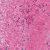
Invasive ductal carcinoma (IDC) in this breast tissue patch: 0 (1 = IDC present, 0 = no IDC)